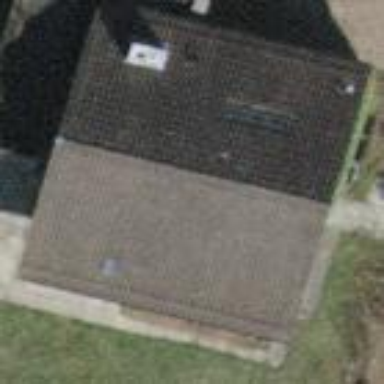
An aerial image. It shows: Detached building.